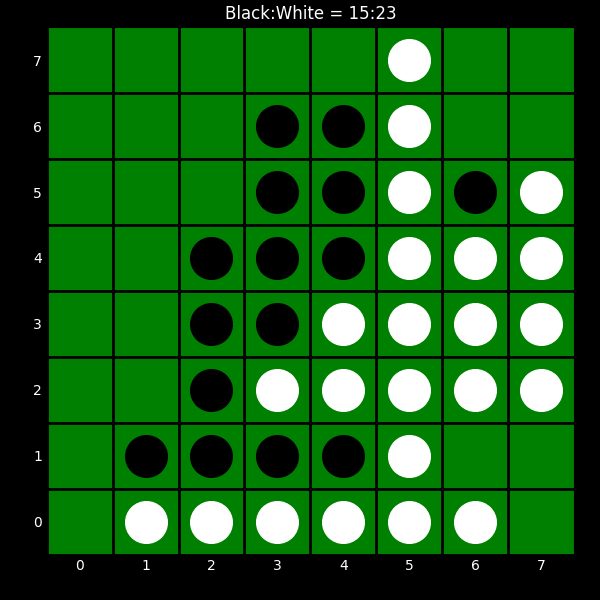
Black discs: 15
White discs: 23